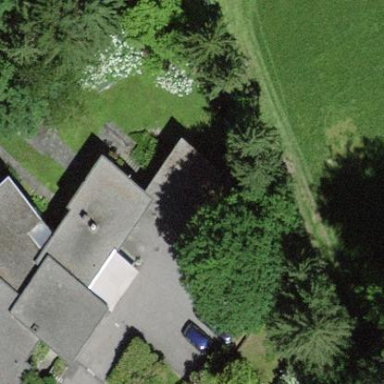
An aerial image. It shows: Garage.